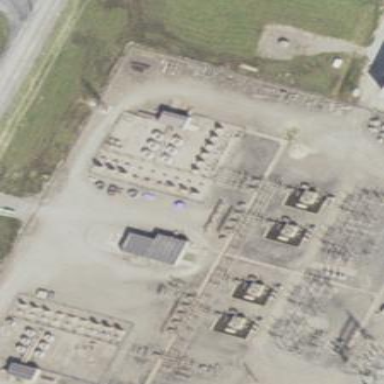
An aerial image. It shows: Industrial power substation enclosed by fence.